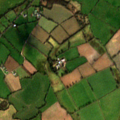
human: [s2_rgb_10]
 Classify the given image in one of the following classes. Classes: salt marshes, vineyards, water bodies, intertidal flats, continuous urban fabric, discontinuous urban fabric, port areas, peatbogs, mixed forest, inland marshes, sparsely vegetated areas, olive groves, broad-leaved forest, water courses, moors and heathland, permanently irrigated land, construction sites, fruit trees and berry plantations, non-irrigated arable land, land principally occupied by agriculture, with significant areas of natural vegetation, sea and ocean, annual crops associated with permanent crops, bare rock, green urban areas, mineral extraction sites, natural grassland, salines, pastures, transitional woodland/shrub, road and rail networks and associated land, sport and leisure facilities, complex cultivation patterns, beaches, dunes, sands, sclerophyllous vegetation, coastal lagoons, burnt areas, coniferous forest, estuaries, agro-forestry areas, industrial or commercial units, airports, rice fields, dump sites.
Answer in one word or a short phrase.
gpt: non-irrigated arable land, pastures